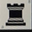
Piece: bR